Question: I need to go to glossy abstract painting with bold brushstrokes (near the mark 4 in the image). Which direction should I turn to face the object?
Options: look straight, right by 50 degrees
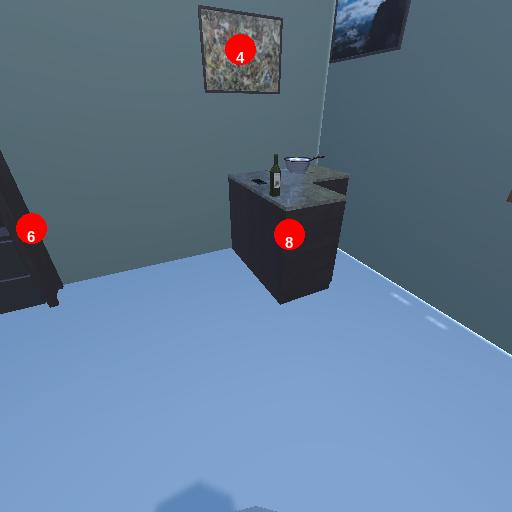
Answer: look straight